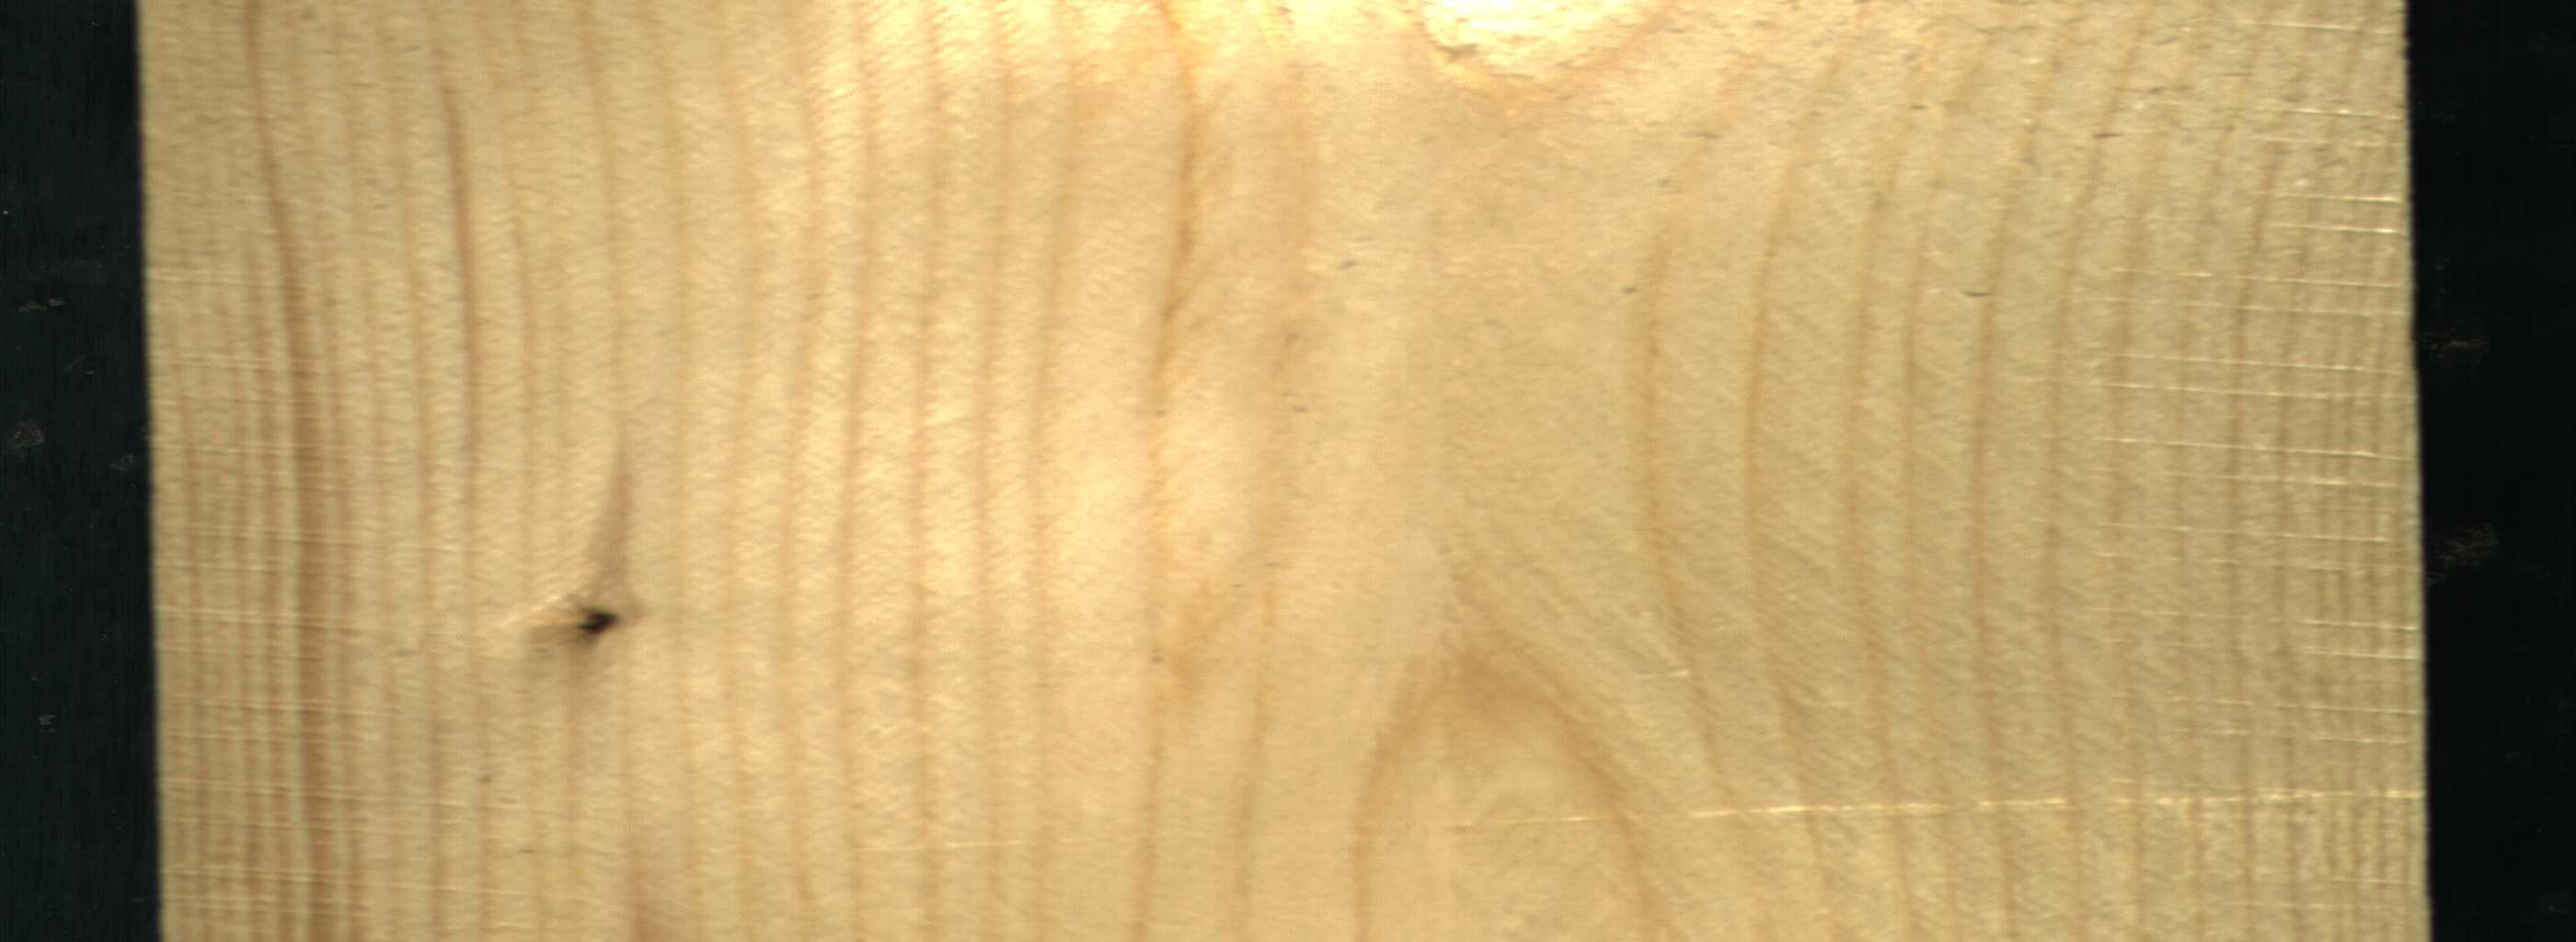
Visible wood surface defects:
Live_Knot